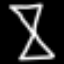
Label: hourglass